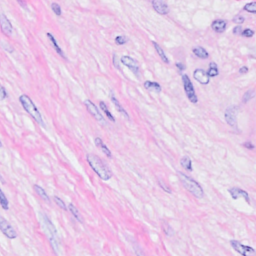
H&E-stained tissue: Breast